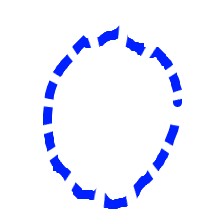
Shape: circle